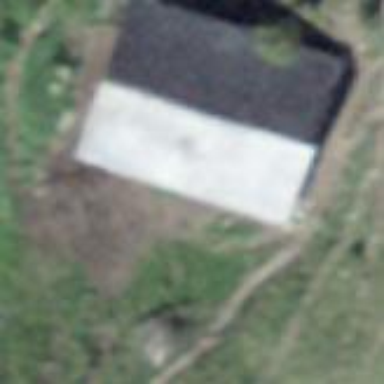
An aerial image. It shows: Farm auxiliary building.